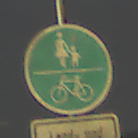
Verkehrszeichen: GemeinsamerGehUndRadweg
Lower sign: BesondereFahrzeugeUndTransportgueter8
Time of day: Night
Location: Outdoor (Urban)
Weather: PartlyCloudy
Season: NotSpecified
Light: Artificial